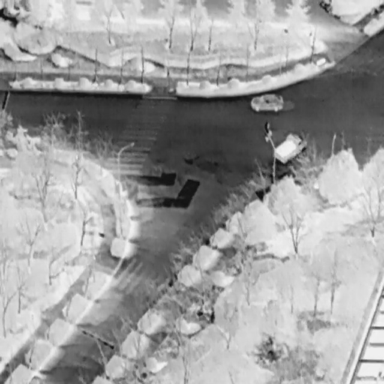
There is a Car in the infrared image.